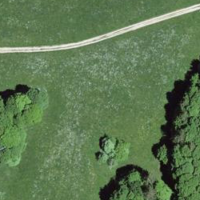
EUNIS habitat code: 24
Species observed at this site:
Noccaea caerulescens